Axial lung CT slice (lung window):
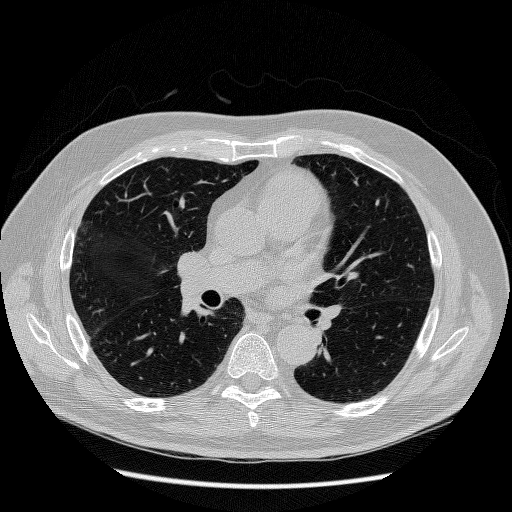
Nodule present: no